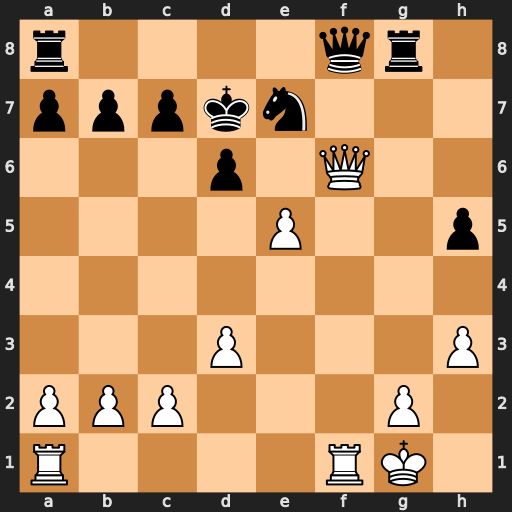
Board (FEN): r4qr1/pppkn3/3p1Q2/4P2p/8/3P3P/PPP3P1/R4RK1
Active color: w
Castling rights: -
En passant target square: -
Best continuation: e6+ Kc6 Qc3+